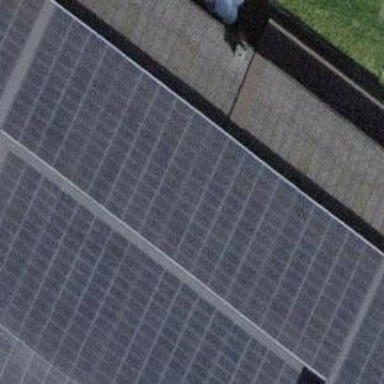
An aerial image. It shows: Solar photovoltaic panel generator.